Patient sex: M
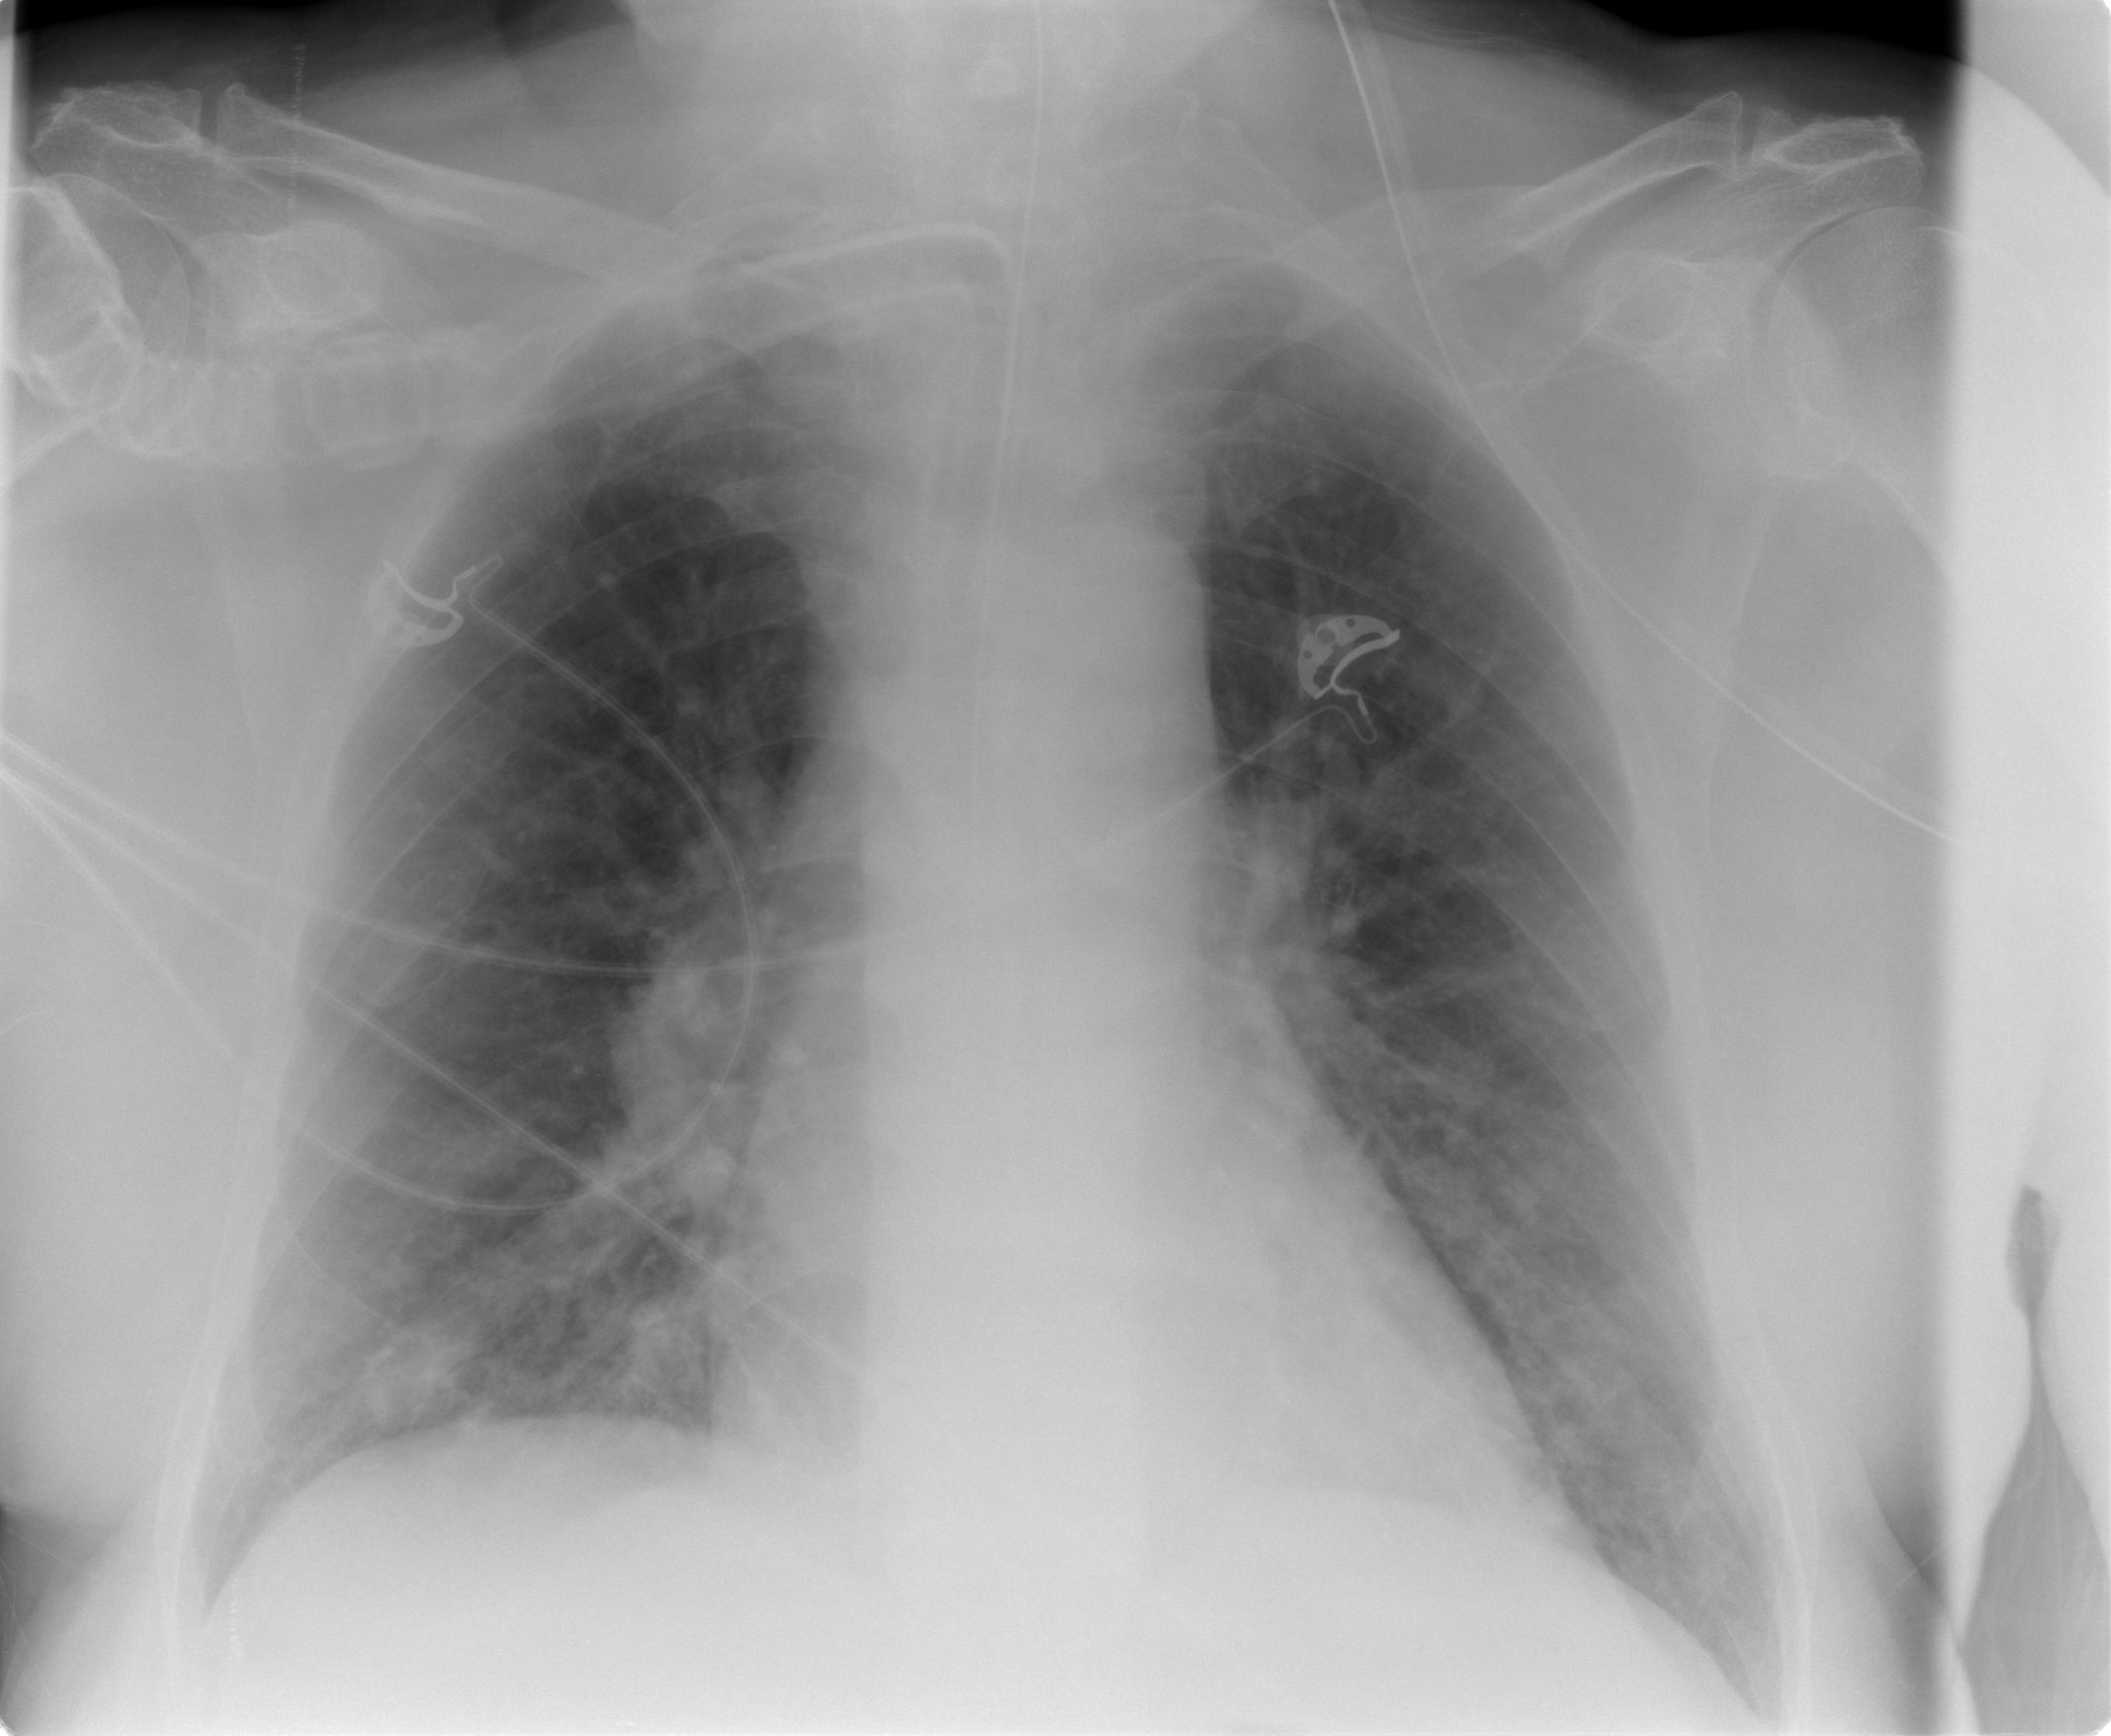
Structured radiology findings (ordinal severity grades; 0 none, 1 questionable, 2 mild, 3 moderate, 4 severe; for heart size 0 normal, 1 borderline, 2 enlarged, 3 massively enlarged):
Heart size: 0
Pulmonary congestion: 0
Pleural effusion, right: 0
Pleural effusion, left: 0
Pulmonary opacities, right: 2
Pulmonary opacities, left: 0
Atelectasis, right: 1
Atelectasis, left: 0